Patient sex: M
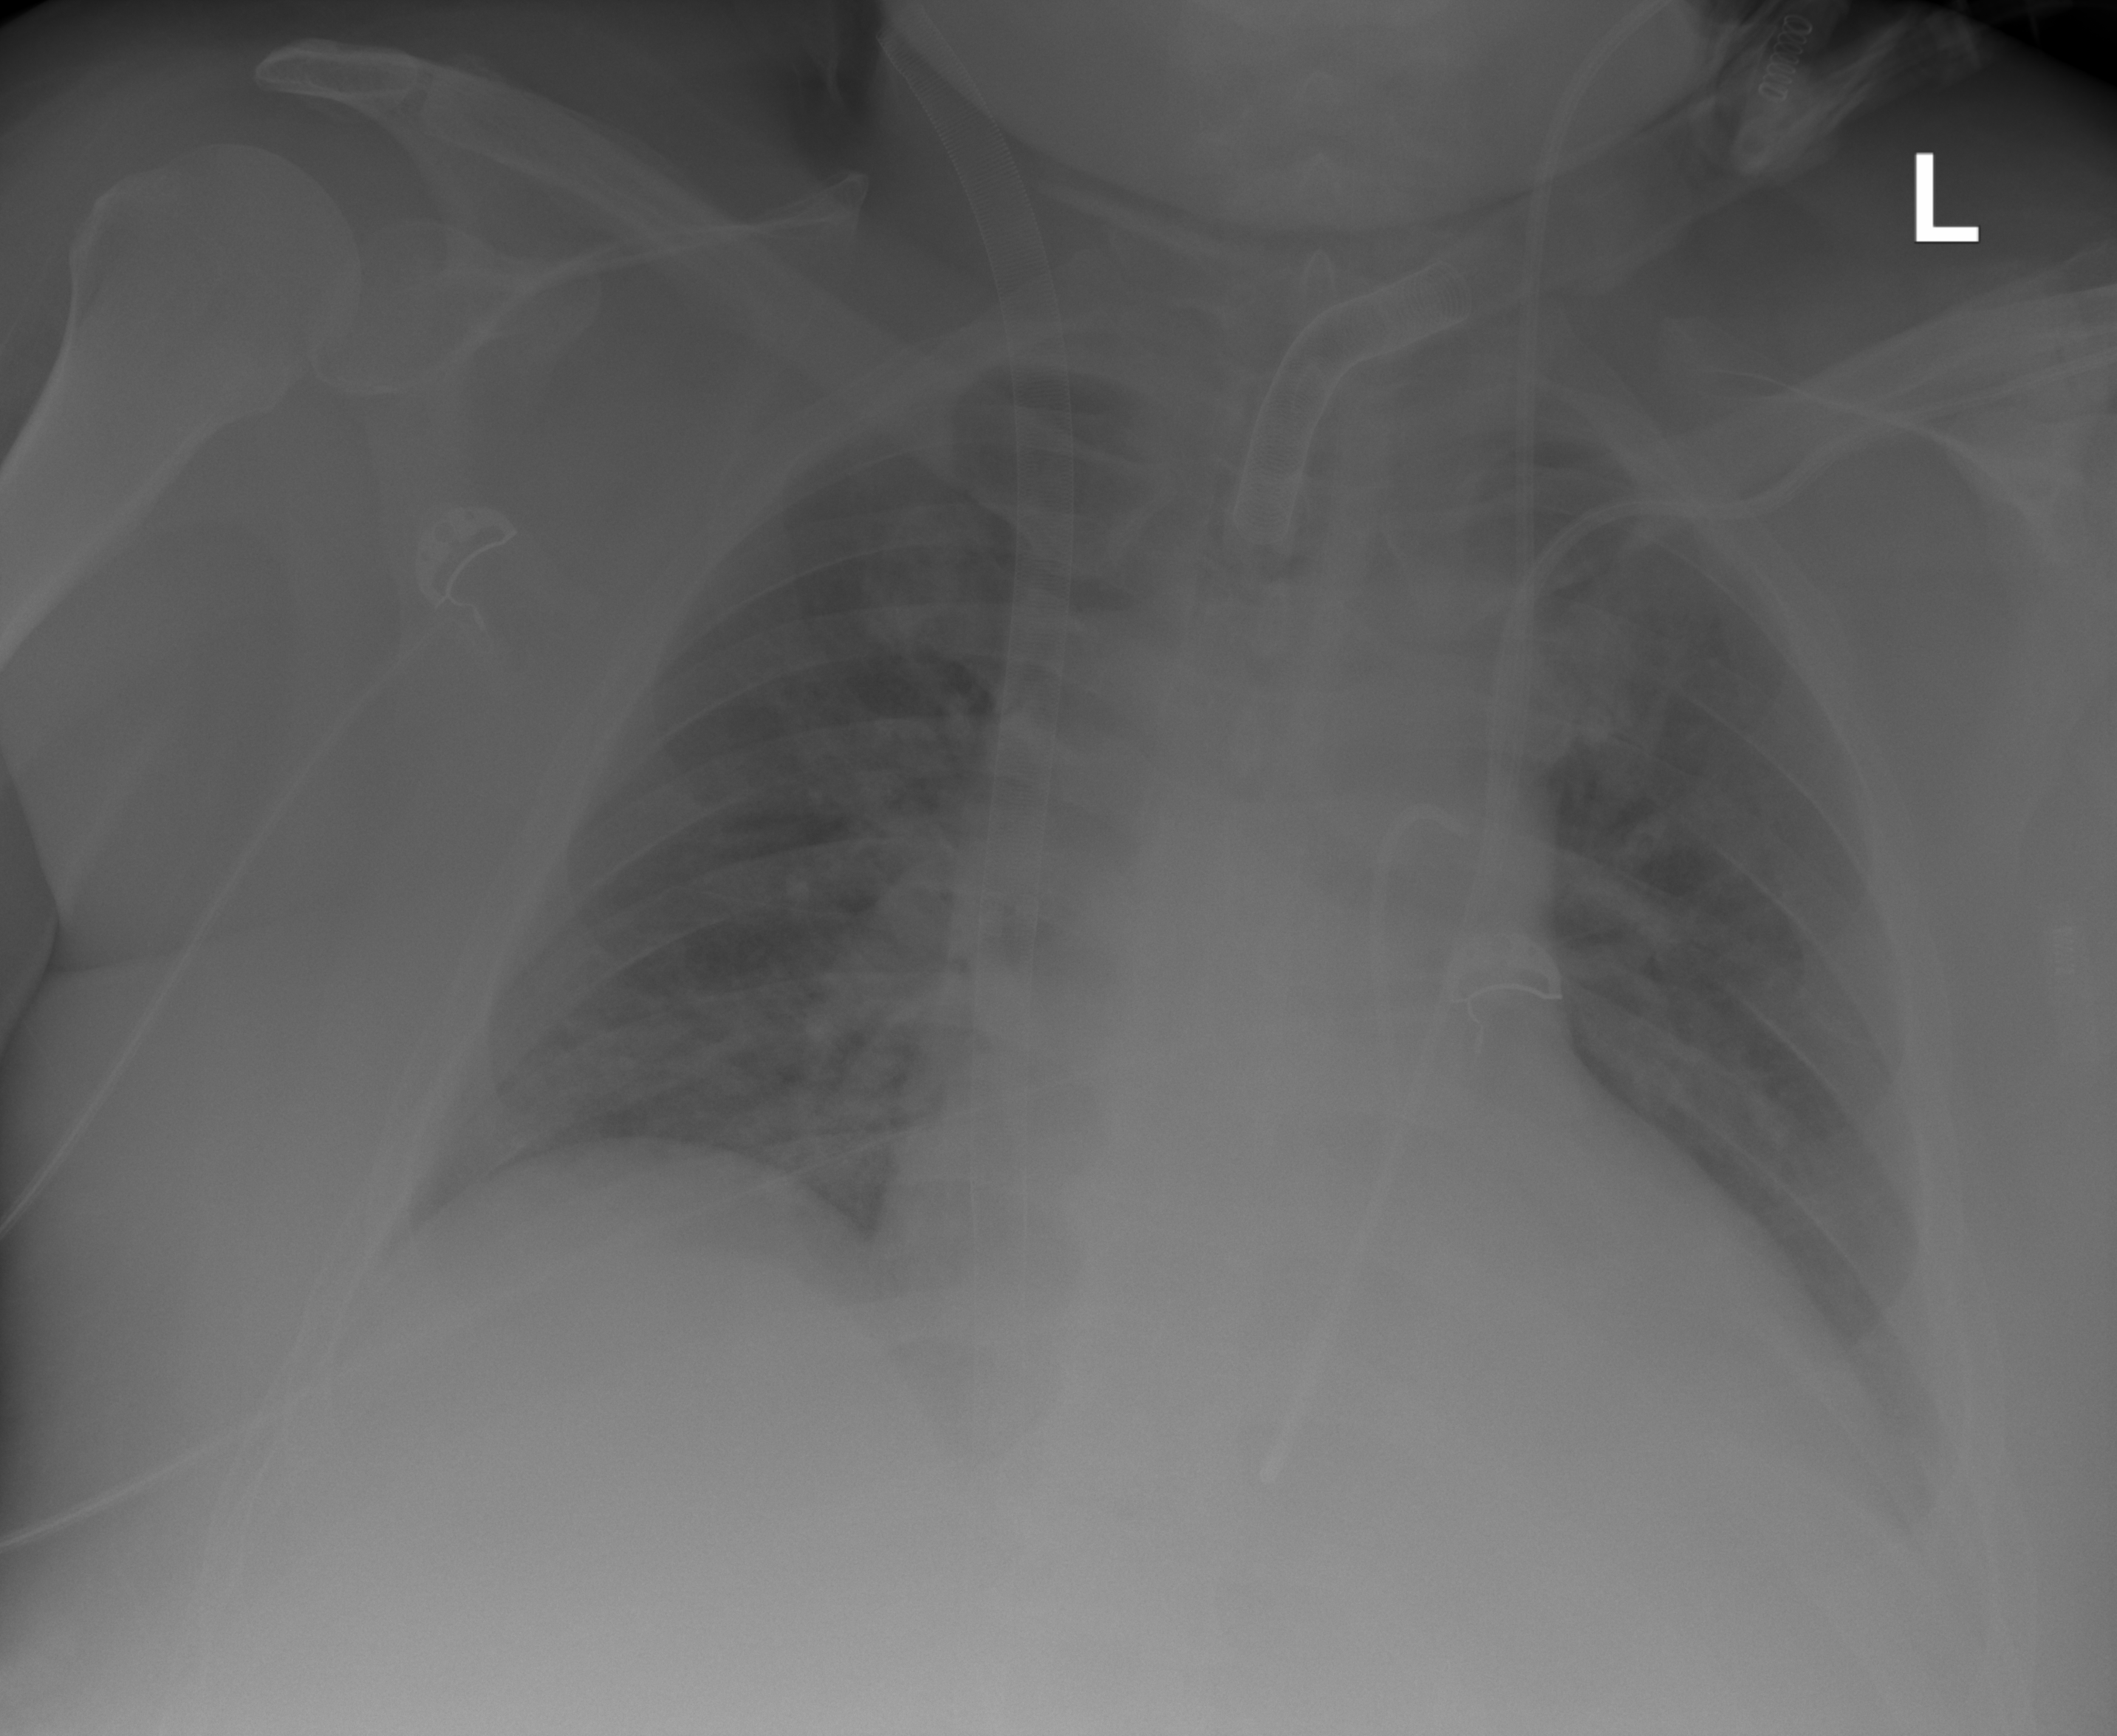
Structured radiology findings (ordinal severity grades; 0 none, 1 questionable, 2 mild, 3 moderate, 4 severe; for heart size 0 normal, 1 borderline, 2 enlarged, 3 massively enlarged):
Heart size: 0
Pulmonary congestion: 0
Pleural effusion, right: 0
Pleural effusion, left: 0
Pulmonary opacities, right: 2
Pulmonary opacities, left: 2
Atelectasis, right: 0
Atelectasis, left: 2